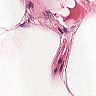
Metastatic tissue present: no